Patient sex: M
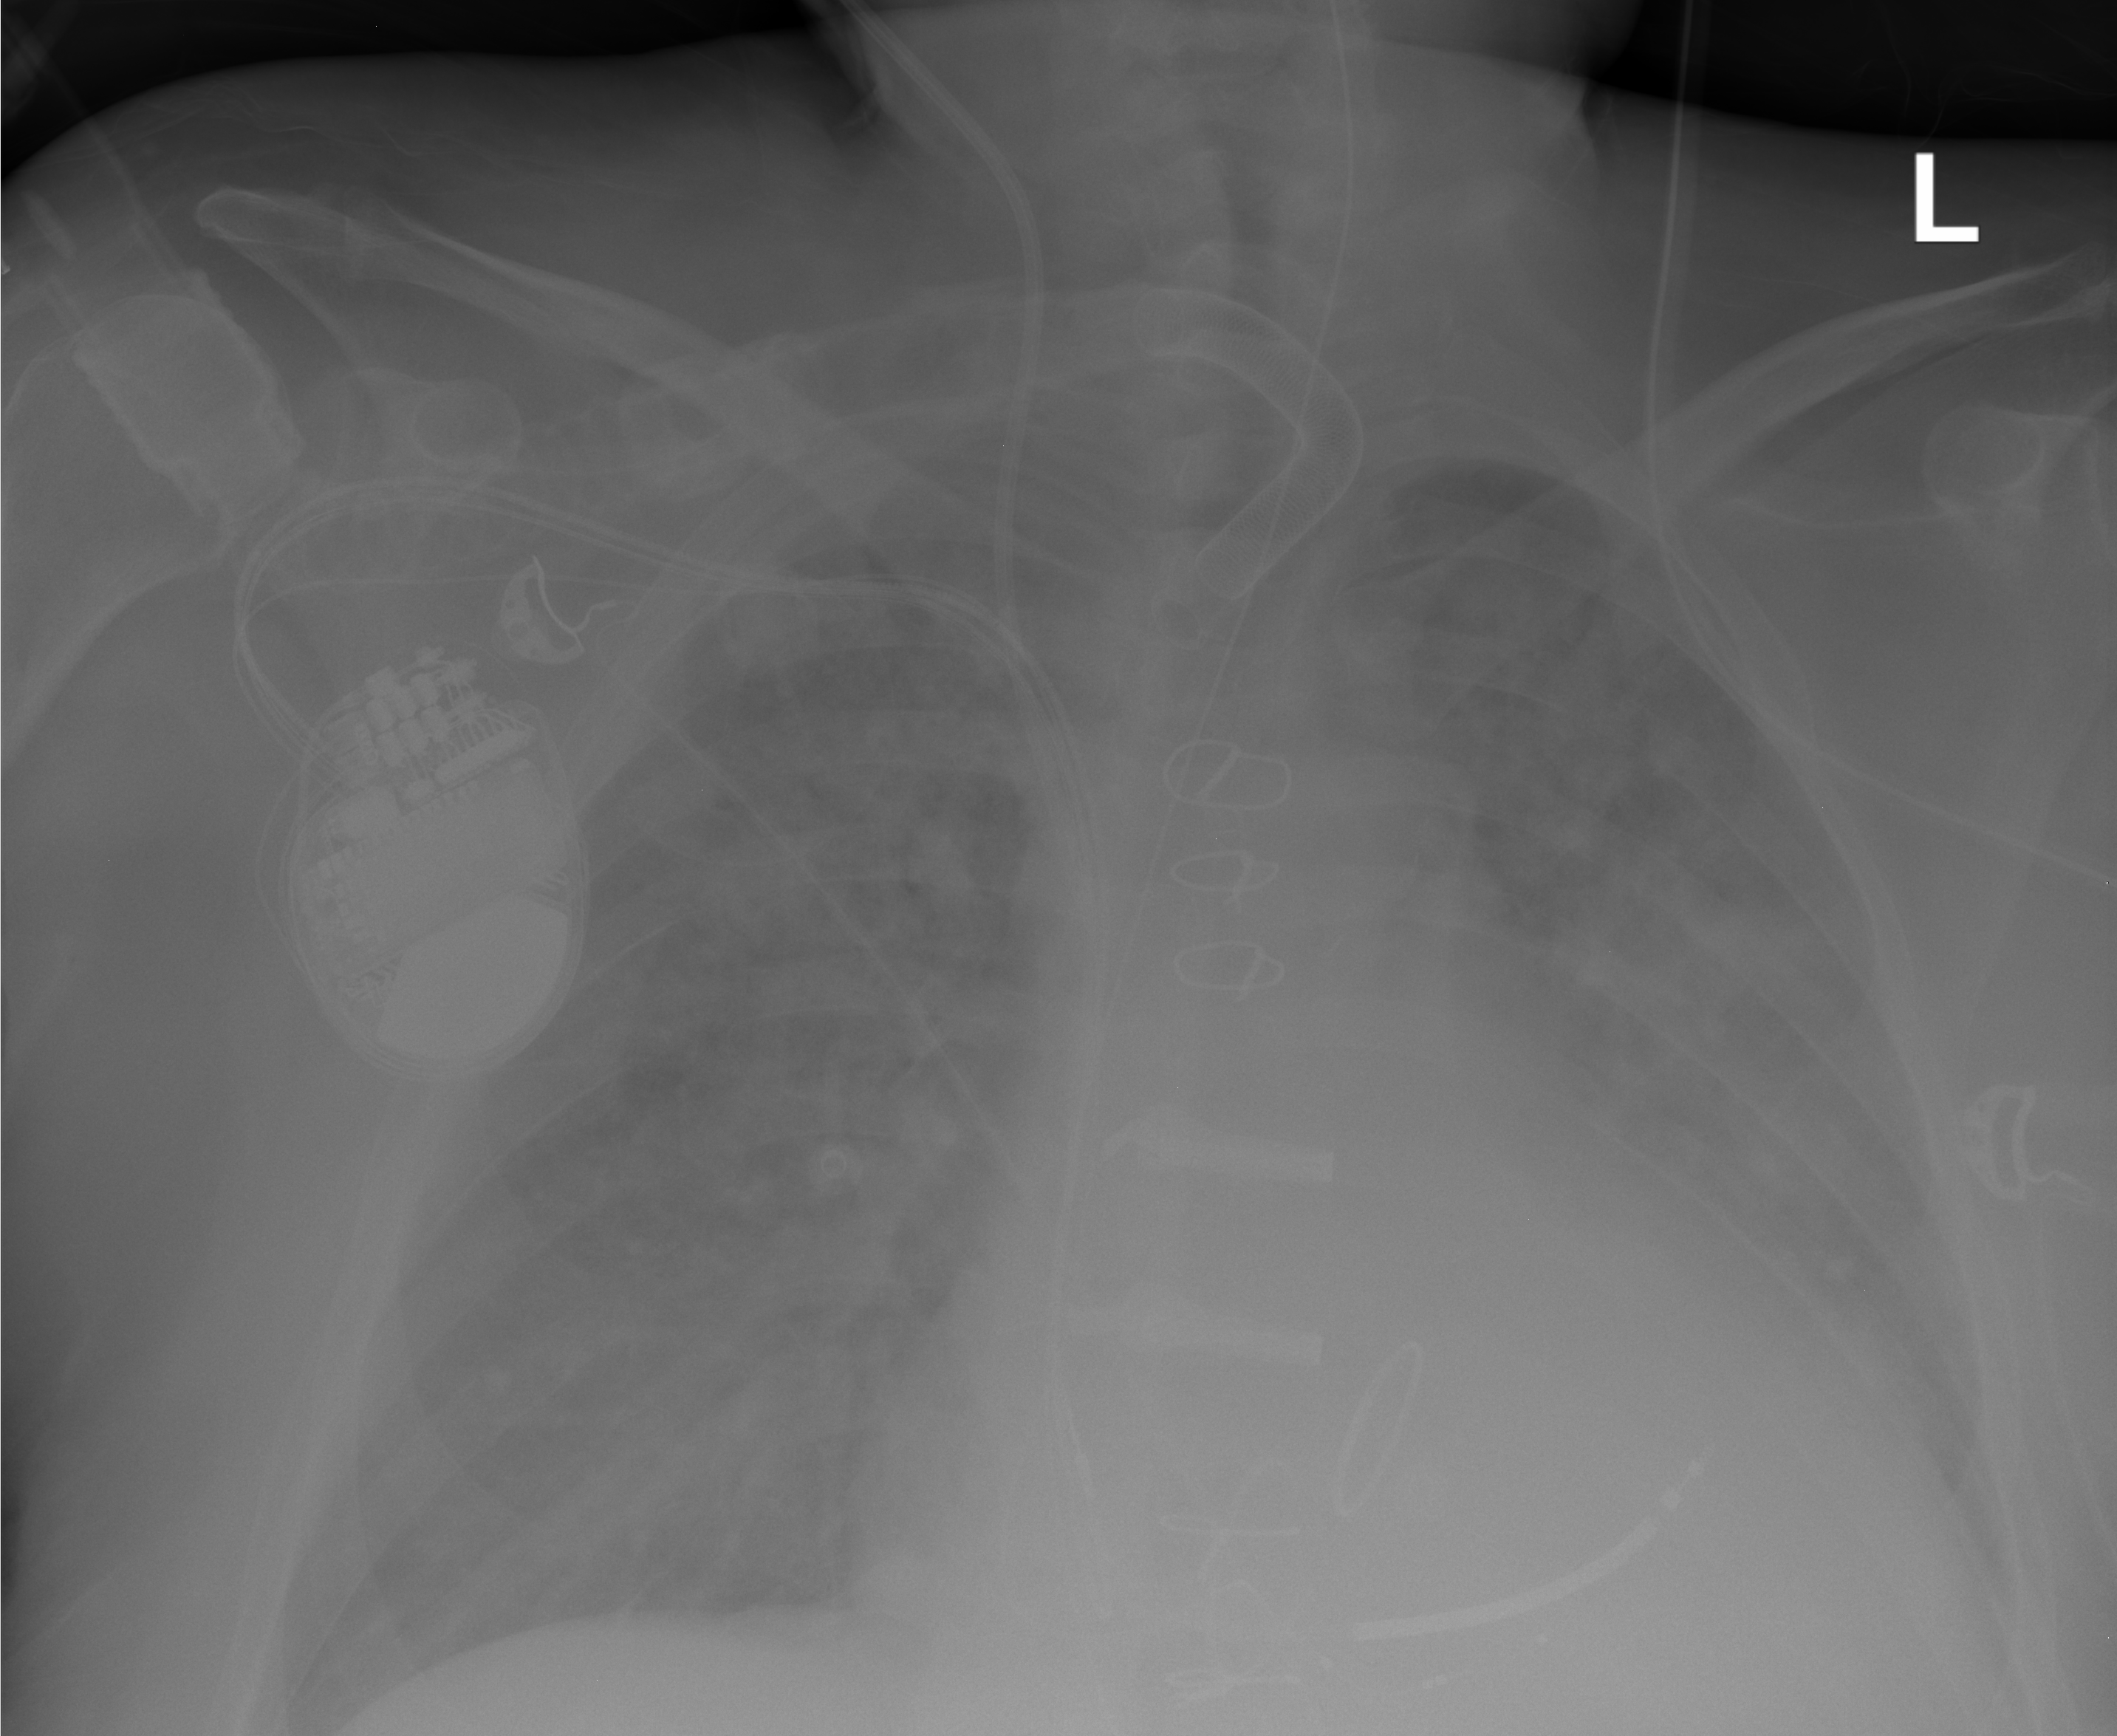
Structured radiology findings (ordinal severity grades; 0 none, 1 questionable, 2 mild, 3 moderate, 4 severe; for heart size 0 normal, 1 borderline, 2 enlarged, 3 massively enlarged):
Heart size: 2
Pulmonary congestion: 3
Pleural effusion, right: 2
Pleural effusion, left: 0
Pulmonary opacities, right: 3
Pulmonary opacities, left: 2
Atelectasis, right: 2
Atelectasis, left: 2